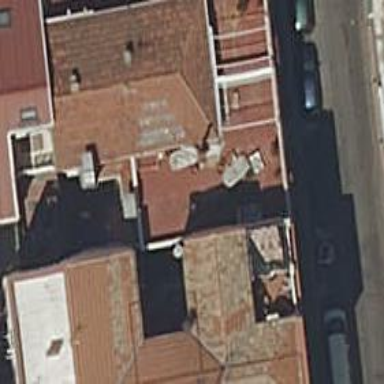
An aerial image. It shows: Residential building.